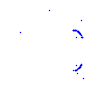
Particle: proton